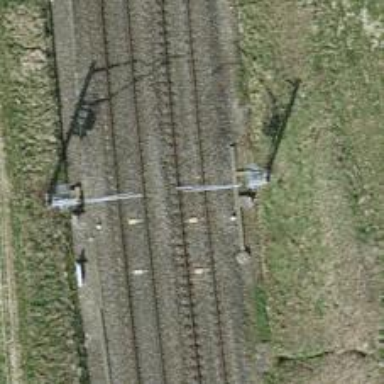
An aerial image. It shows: Railway signal.